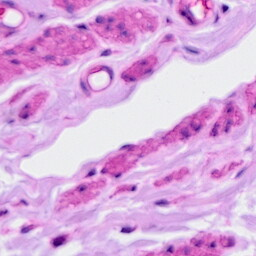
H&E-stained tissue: Ovarian